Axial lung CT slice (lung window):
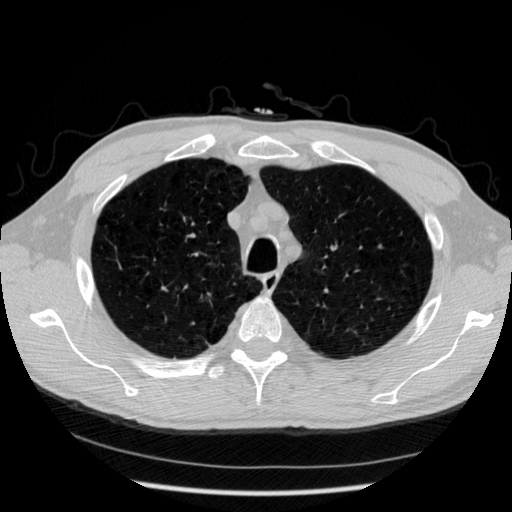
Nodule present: no